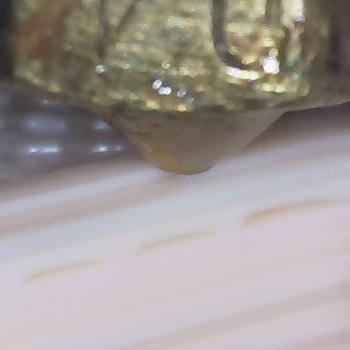
Flow rate: 89%